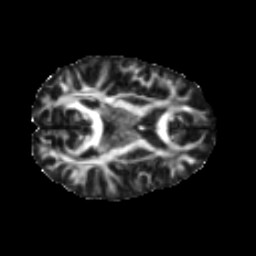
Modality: FA
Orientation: axial
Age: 30
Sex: female
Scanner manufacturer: ge
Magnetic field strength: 3 T
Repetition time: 7.8 s
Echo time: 0.0606 s